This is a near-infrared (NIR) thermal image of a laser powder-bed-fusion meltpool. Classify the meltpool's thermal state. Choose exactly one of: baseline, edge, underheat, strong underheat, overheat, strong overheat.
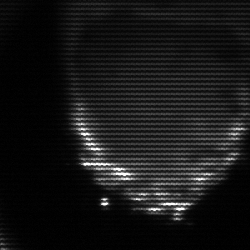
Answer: edge